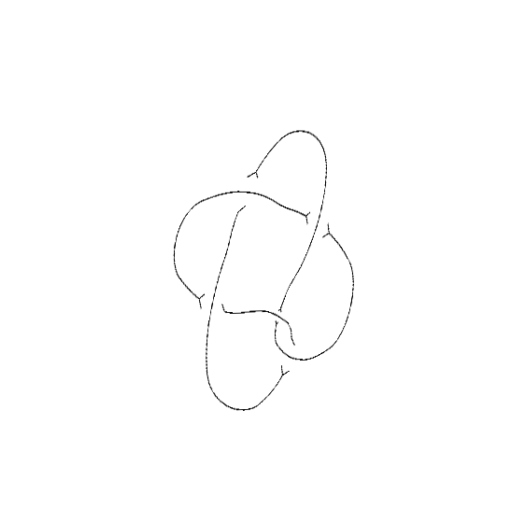
Crossing number: 5